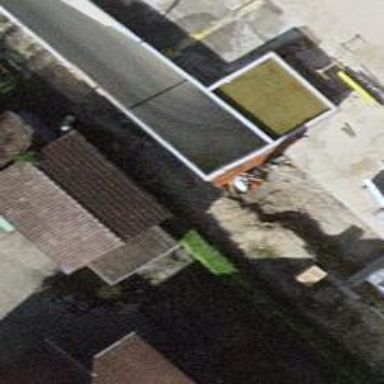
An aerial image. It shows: Garage building.